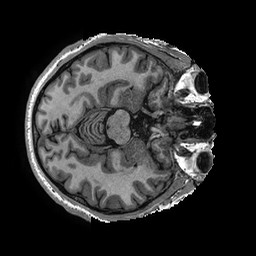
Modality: T1w
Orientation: axial
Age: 37
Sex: male
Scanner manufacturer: ge
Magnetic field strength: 3 T
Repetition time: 0.006952 s
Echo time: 0.00292 s